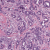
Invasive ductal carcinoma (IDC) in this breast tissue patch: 1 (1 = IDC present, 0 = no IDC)